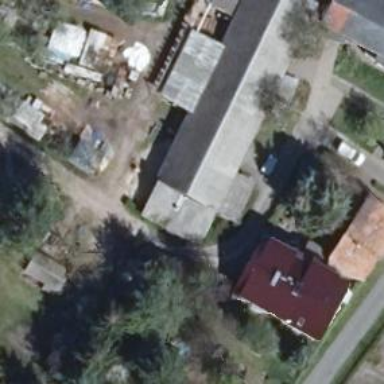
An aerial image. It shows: Shed building.